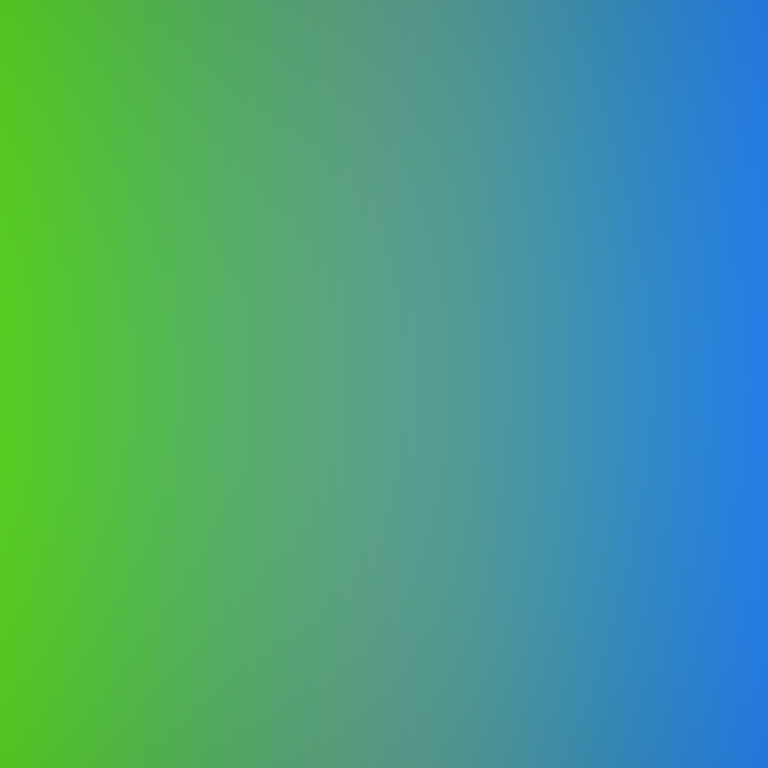
Abstract light effect, smooth gradient from vibrant green to cool blue, calm atmosphere, soft blend, no room, no furniture, no objects.